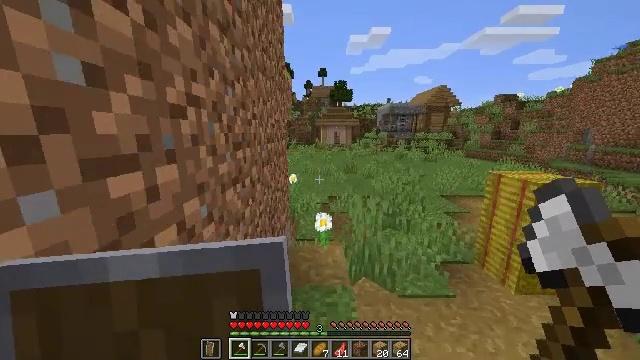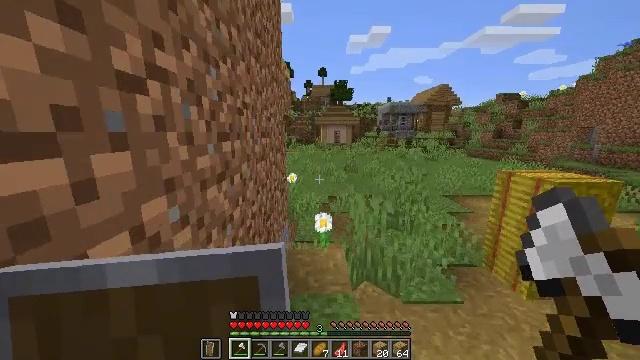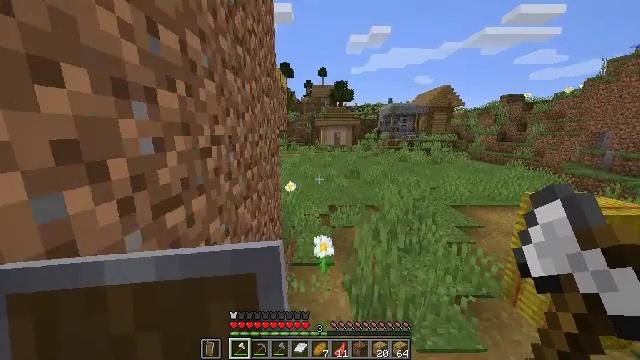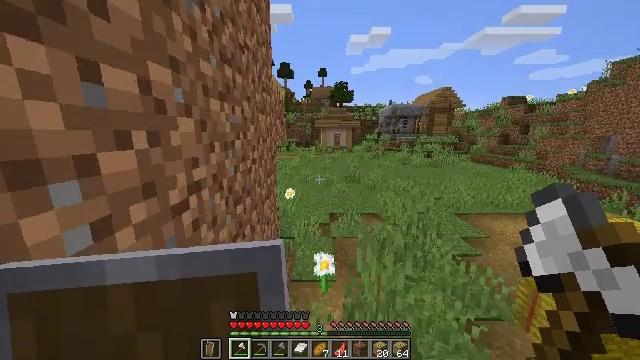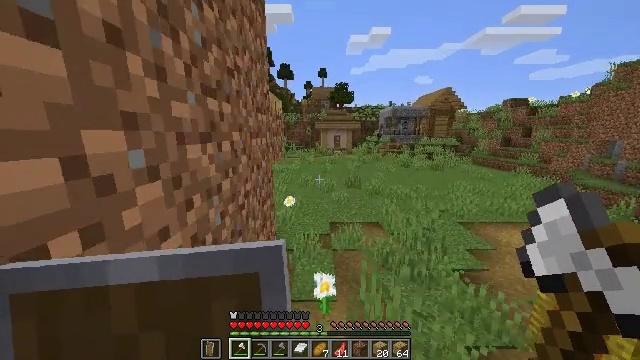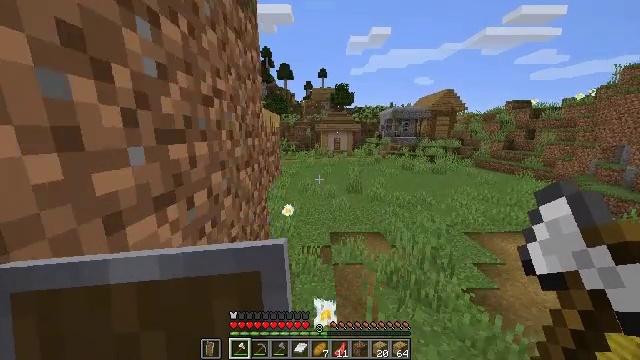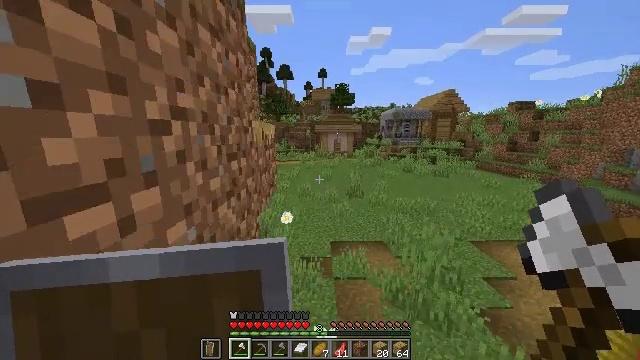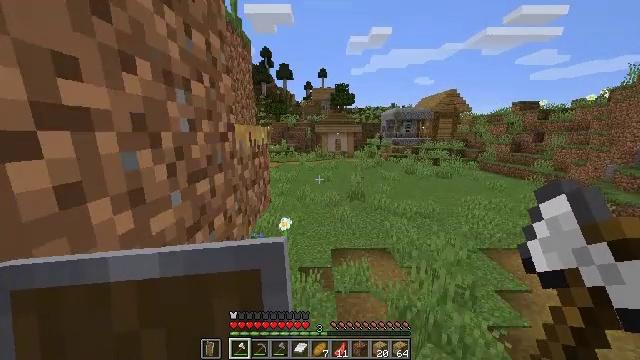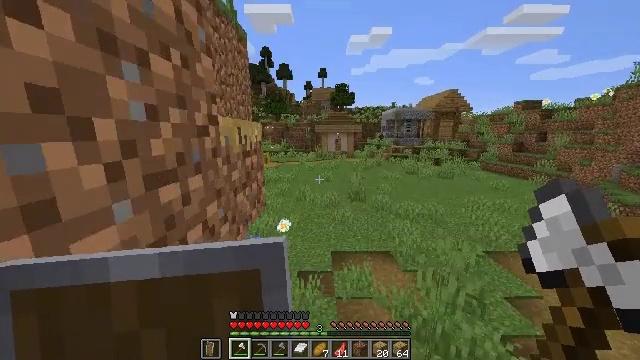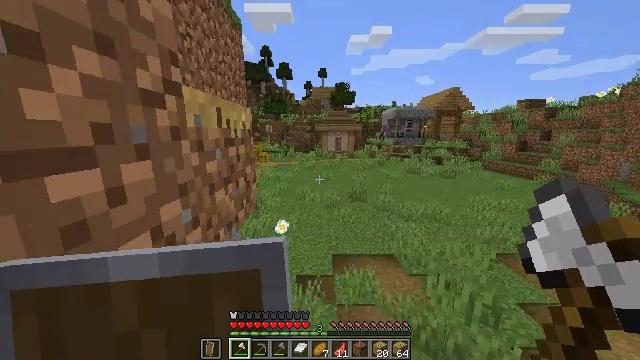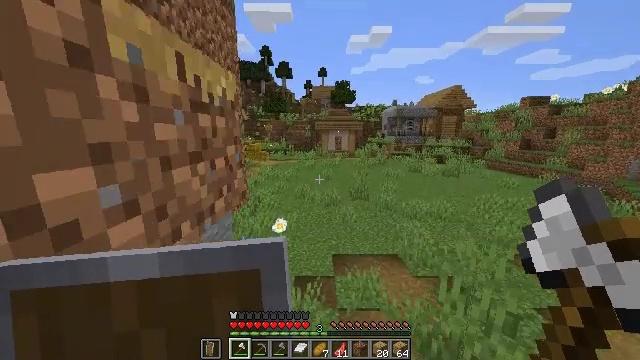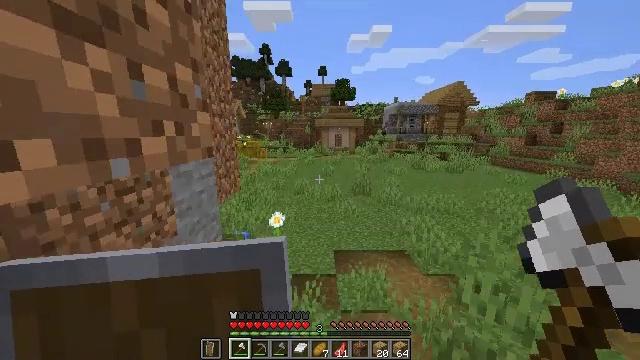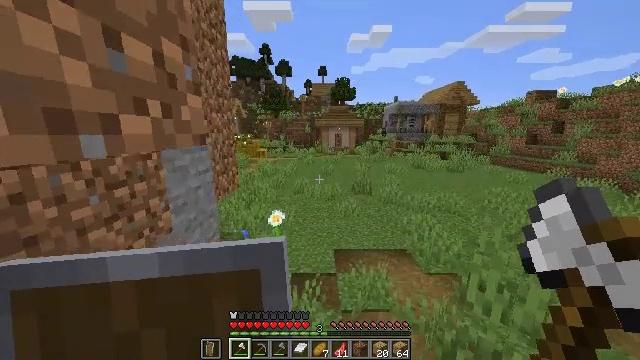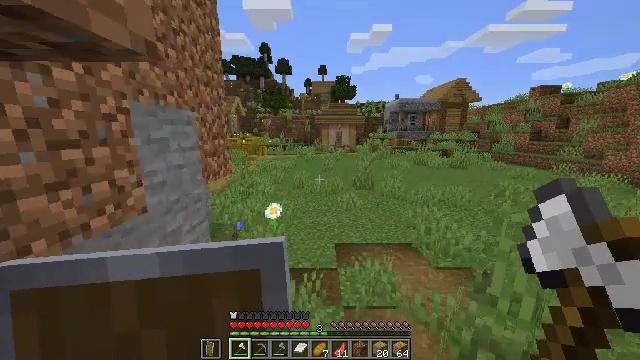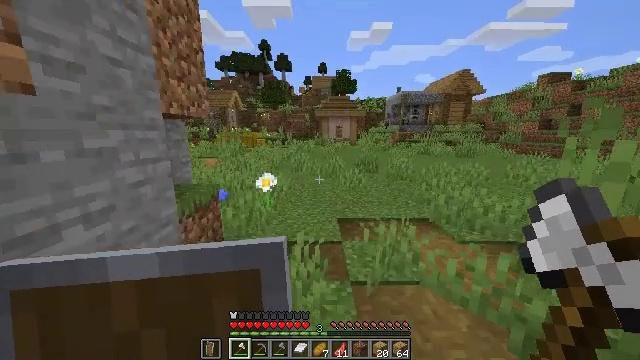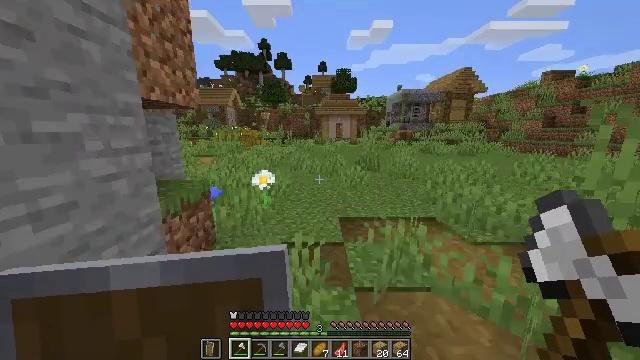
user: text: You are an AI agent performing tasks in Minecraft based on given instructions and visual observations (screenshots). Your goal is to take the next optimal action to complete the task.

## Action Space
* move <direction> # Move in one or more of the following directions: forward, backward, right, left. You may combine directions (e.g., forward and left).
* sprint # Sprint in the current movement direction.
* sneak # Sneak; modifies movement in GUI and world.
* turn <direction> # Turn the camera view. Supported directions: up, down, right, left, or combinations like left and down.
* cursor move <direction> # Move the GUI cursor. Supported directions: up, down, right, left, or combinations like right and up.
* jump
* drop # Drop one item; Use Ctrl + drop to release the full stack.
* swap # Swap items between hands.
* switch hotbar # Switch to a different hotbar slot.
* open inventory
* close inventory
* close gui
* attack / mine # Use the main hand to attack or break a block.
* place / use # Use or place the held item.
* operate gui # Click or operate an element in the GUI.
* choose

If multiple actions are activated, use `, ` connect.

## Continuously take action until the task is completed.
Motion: motion action
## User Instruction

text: Break the composter to recycle it.
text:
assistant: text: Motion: move forward, sprint, jump
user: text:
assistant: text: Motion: move forward, sprint, jump
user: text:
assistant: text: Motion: move forward, sprint, jump
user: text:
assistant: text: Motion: move forward, sprint, jump
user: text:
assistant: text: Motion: move forward, sprint, jump
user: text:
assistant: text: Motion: move forward, sprint, jump
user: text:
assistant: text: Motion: move forward, sprint, jump
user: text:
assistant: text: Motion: move forward, sprint, jump
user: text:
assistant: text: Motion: move forward, sprint, jump
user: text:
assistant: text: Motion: move forward, sprint, jump
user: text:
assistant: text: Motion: move forward, sprint, jump
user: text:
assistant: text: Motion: move forward, sprint, jump
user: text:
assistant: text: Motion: move forward, sprint, jump
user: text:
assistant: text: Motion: move forward, sprint, jump
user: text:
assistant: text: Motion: move forward, sprint, jump
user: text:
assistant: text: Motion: move forward, sprint, turn left and up, jump
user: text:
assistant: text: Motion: move forward, sprint, turn left and up, jump
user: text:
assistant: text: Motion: move forward, sprint, jump
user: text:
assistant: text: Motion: move forward, sprint, jump
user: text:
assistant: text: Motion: move forward, sprint, jump
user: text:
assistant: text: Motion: move forward, sprint, jump
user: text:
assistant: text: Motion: move forward, sprint, jump
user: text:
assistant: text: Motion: move forward, sprint, turn left and up, jump
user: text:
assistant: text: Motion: move forward, sprint, turn left, jump
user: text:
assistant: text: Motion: move forward, sprint, jump
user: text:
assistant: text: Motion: move forward, sprint, turn left, jump
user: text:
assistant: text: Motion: move forward, sprint, turn left, jump
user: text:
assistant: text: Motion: move forward, sprint, turn left, jump
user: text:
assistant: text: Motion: move forward, sprint, jump
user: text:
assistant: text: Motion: move forward, sprint, jump